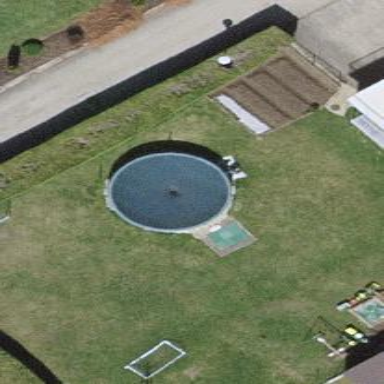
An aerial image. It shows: Swimming pool located in leisure land.